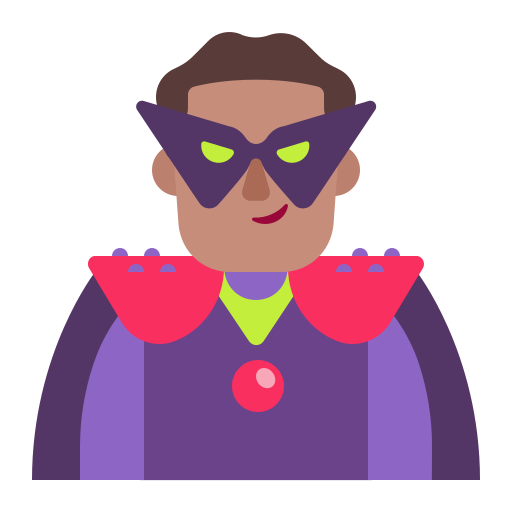
man supervillain flat